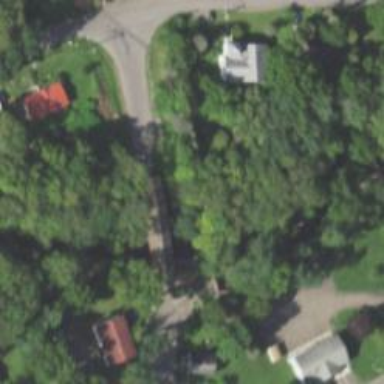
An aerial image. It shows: Covered bridge on residential road.